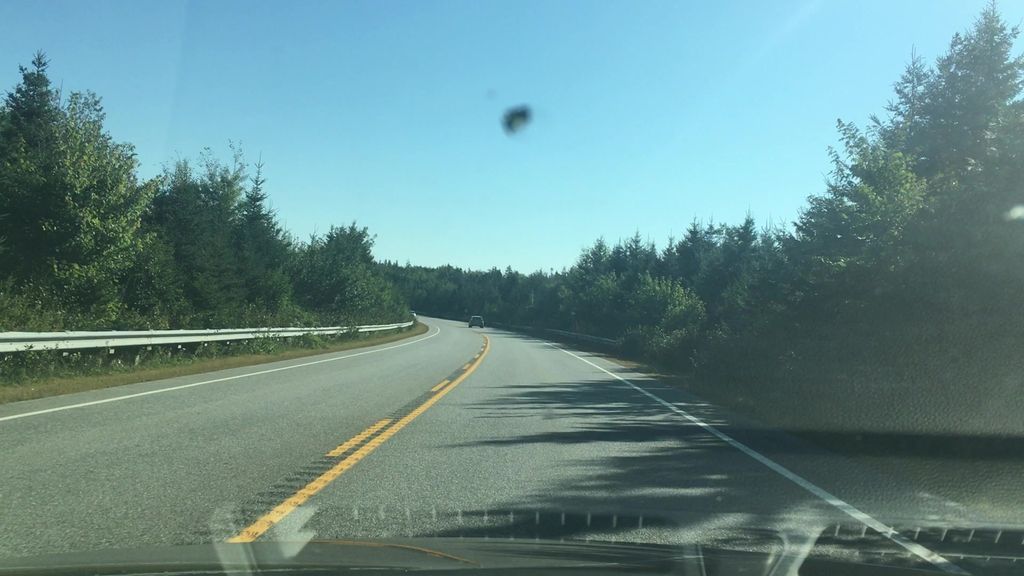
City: halifax